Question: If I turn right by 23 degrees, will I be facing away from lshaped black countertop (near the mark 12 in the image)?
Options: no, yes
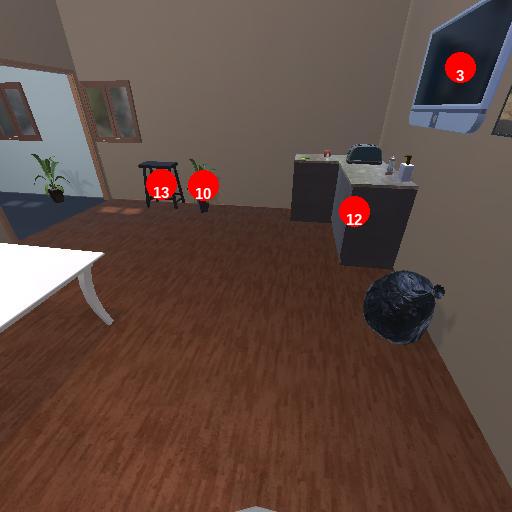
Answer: no